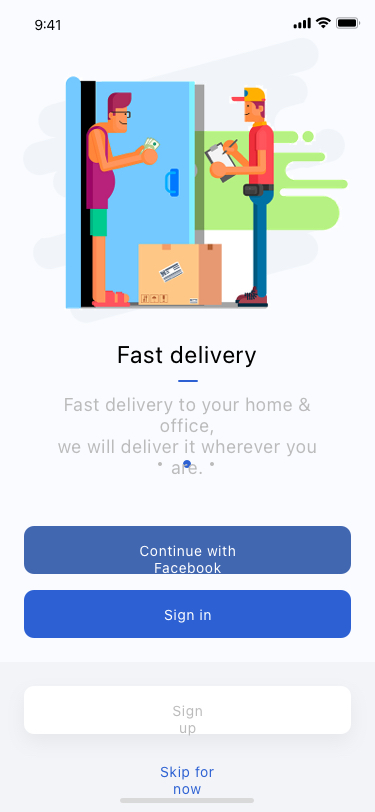
Text in this UI design:
Fast delivery
Fast delivery to your home & office,
we will deliver it wherever you are.
Sign in
Continue with Facebook
Skip for now
Sign up